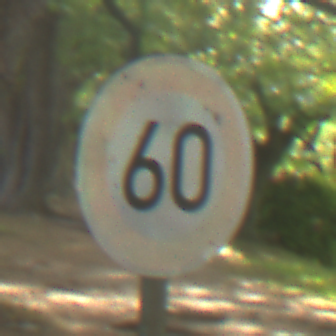
Verkehrszeichen: Geschwindigkeit60
Umgebung: Outdoor, RoadRail
Tageszeit: MorningAfternoon
Wetter: Clear
Licht: Natural
Jahreszeit: NotSpecified
Kontrast: LowContrast